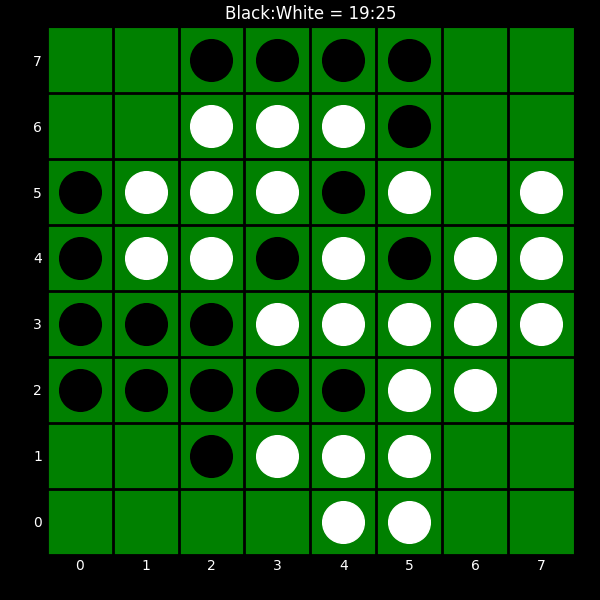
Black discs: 19
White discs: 25